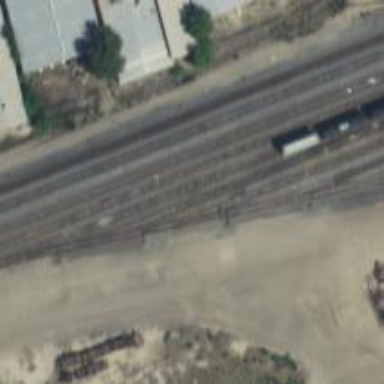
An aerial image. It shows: Railway yard used for servicing trains.